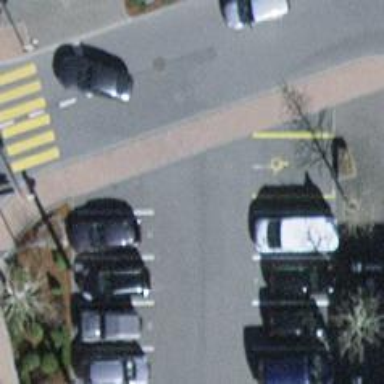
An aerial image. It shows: Asphalt parking aisle road for service vehicles.